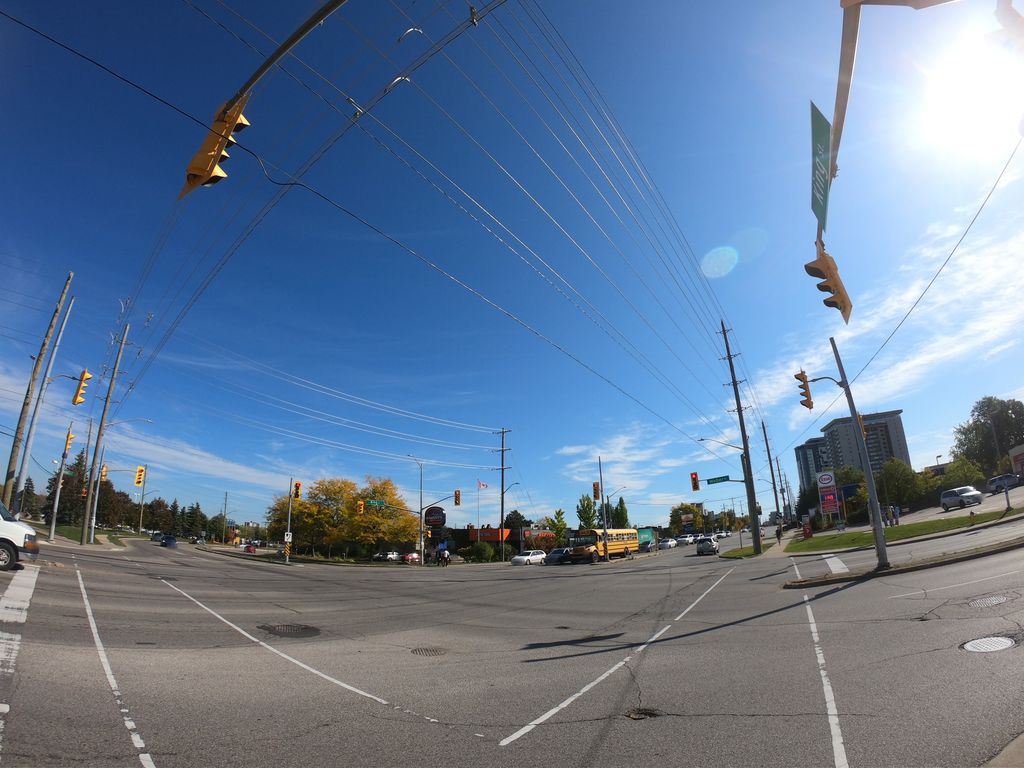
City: kitchener-waterloo